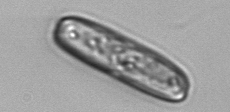
Label: Ephemera